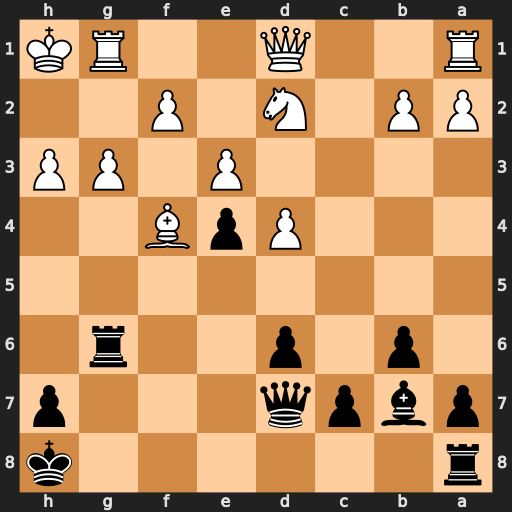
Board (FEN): r6k/pbpq3p/1p1p2r1/8/3PpB2/4P1PP/PP1N1P2/R2Q2RK
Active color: b
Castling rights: -
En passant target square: -
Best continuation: Qxh3#